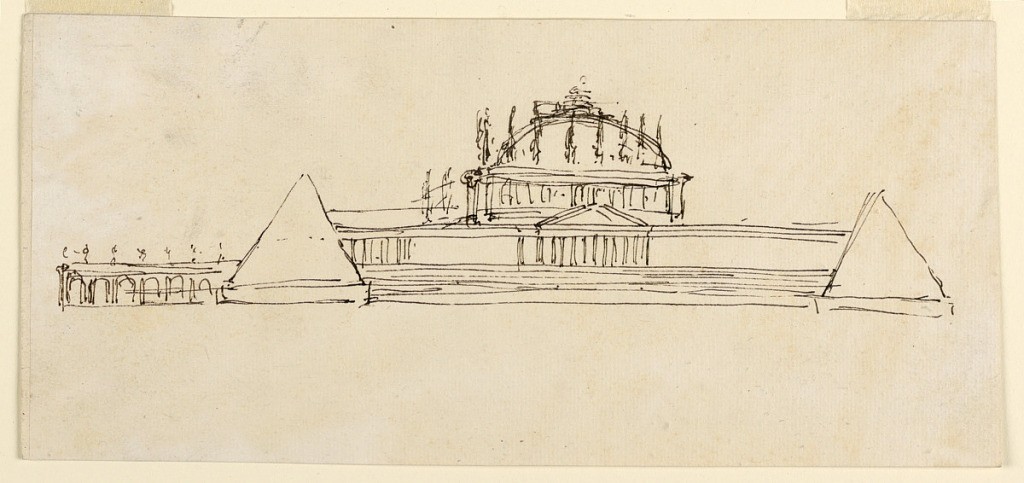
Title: Elevation of a Mausoleum
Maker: Giuseppe Barberi, Italian, 1746–1809
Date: ca. 1795
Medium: Pen and brown ink on lined off-white laid paper
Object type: Drawing
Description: A variation of -1159, bottom: ovoidal colonnades connect the two pairs of corner pyramids. A portico is in the center of an enclosure, surrounding the platform. Statues stand upon the entablature of the chapel.